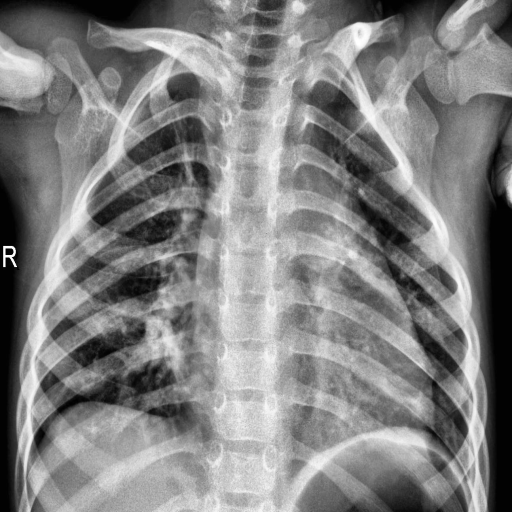
Finding: PNEUMONIA